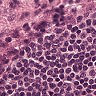
Metastatic tissue present: no